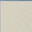
Piece: xx